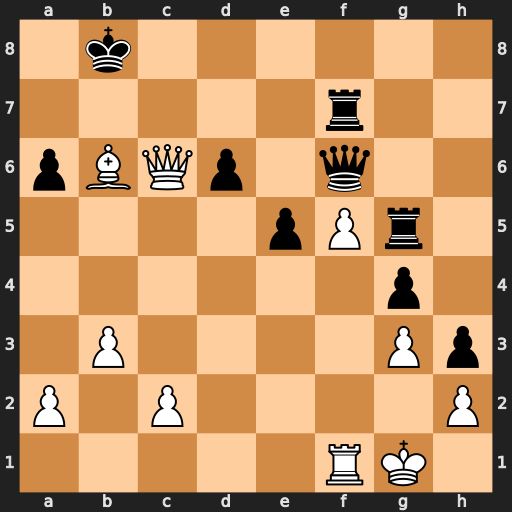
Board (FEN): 1k6/5r2/pBQp1q2/4pPr1/6p1/1P4Pp/P1P4P/5RK1
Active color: w
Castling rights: -
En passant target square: -
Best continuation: Qe8+ Kb7 Bd8